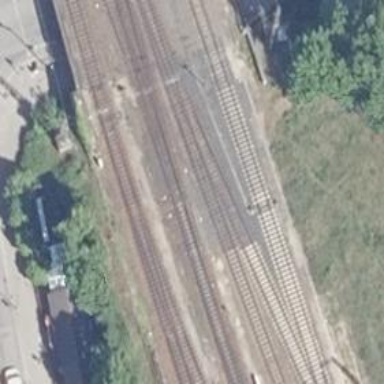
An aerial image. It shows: Railway yard with electrified contact lines.